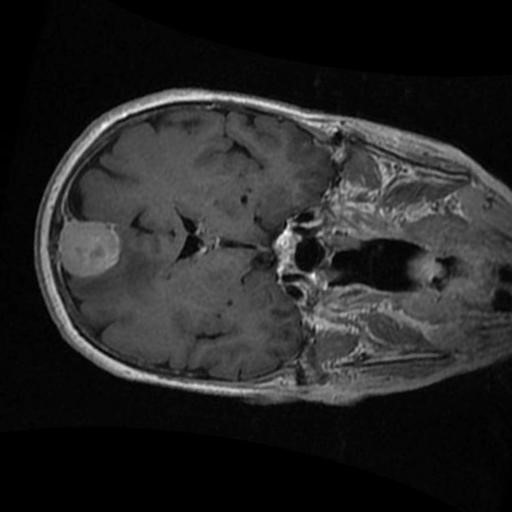
Label: brain_menin